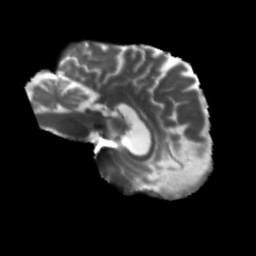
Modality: T2w
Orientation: sagittal
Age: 57
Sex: male
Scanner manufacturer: siemens
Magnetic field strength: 3 T
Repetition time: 5.25 s
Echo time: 0.08 s